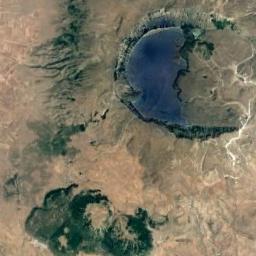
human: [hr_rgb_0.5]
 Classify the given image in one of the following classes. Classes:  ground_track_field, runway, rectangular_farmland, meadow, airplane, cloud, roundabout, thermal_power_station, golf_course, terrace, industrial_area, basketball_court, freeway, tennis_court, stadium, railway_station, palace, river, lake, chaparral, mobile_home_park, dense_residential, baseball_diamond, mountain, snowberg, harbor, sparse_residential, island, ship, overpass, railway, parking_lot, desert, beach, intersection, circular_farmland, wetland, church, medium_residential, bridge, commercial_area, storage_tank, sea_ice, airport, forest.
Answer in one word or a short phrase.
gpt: lake